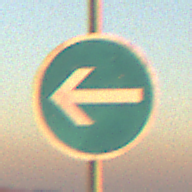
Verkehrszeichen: VorgeschriebeneFahrtrichtungHierLinks
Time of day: SunriseSunset
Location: Outdoor (Nature)
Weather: Clear
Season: NotSpecified
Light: Natural